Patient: sex M, age 67
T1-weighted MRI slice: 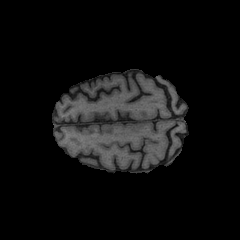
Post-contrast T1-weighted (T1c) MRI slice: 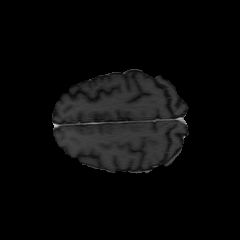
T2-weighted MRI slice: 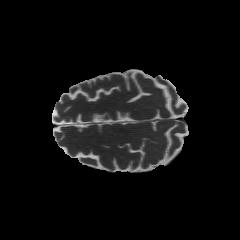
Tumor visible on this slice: no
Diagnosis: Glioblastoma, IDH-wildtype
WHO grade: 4